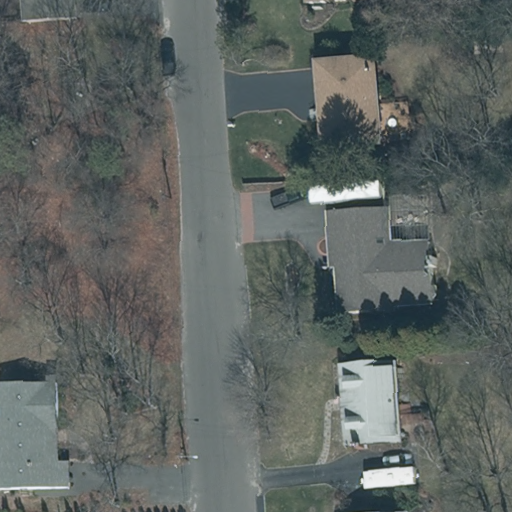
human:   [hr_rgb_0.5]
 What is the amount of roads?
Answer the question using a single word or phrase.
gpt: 1

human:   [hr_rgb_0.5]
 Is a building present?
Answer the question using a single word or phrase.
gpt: yes

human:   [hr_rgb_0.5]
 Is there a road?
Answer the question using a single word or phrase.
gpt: yes

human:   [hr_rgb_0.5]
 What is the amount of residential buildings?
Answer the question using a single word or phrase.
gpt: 7

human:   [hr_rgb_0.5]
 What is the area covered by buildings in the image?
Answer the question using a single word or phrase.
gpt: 1714m2

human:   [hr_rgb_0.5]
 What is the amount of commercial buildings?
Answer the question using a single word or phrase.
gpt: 0

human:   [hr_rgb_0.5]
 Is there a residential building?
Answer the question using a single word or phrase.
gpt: yes

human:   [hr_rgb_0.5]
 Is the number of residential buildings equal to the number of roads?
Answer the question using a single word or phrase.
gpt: no

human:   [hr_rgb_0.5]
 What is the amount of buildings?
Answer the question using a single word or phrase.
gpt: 7

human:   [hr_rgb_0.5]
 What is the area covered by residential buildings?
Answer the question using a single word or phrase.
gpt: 1714m2

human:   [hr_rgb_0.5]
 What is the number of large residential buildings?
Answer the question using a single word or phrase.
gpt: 0

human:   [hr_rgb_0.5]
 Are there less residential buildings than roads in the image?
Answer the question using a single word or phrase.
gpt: no

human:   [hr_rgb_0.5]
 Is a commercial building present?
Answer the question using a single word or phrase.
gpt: no

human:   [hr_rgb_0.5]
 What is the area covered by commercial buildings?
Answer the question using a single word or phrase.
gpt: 0m2

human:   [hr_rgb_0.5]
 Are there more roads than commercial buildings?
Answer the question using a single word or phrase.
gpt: yes

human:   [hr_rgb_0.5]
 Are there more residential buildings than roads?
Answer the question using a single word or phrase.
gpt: yes

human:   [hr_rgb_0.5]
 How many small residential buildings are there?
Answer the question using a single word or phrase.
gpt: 1

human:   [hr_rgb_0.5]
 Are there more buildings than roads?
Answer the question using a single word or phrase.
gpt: yes

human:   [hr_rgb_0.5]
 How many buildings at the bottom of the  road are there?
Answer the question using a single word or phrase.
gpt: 3

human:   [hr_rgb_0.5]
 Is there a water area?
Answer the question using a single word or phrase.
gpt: no

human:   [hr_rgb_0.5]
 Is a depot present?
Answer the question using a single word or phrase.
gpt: no

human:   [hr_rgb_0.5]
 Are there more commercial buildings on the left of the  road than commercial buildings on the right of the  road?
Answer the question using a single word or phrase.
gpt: no

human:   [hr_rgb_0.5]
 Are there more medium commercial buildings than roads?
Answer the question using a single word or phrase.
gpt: no

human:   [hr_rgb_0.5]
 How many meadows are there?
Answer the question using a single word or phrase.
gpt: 0

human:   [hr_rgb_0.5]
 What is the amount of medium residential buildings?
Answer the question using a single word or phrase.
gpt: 6

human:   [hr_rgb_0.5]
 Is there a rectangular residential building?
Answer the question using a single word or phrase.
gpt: yes

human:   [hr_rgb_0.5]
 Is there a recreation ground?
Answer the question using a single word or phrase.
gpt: no

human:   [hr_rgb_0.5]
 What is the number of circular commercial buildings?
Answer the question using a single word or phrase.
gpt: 0

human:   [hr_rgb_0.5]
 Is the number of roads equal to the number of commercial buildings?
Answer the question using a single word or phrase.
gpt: no

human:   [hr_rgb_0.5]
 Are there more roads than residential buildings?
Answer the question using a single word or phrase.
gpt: no

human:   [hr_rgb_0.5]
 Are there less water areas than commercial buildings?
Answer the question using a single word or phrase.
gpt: no

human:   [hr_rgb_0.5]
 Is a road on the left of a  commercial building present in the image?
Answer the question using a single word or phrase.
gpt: no

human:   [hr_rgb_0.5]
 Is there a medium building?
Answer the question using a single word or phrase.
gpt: yes

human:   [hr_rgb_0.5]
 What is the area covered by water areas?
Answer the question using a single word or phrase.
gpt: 0m2

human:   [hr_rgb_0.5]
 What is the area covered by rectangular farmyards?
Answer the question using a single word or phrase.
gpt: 0m2

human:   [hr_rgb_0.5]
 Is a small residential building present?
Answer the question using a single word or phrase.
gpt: yes

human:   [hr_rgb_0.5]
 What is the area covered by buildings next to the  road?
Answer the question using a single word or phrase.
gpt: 1714m2

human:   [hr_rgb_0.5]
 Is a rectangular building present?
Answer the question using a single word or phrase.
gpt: yes

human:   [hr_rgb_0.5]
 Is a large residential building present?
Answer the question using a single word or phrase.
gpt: no

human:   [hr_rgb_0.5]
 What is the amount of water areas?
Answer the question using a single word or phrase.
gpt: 0

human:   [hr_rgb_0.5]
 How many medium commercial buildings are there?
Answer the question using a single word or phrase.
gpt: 0

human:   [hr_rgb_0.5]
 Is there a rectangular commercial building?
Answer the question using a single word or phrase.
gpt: no

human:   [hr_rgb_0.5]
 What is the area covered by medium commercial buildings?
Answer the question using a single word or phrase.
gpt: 0m2

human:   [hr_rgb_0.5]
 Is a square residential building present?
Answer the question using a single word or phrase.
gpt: no

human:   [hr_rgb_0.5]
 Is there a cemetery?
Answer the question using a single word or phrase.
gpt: no

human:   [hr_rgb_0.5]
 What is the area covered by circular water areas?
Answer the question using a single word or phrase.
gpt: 0m2

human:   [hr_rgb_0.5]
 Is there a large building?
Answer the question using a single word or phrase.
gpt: no

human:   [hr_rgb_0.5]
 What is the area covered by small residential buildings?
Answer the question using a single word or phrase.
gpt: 6m2

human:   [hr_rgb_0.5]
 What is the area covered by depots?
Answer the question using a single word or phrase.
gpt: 0m2

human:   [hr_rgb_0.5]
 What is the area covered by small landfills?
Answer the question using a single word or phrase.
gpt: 0m2

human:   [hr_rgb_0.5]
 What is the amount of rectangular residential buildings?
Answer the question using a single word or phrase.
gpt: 3

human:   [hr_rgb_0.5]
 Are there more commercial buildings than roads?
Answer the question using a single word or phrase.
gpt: no

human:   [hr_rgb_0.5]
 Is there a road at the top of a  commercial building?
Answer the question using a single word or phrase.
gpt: no

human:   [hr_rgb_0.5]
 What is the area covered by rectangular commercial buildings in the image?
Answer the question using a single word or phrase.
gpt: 0m2

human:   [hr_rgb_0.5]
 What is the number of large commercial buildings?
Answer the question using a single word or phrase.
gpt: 0

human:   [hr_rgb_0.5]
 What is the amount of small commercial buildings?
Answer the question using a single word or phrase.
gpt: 0

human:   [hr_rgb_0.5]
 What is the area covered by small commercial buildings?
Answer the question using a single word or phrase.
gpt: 0m2

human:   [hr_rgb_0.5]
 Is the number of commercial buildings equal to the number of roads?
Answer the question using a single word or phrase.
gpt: no

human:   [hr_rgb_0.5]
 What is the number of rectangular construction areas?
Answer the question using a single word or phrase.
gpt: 0

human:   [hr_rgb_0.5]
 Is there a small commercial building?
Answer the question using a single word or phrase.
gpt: no

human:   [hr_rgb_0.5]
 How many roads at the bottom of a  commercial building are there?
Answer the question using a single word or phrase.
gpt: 0

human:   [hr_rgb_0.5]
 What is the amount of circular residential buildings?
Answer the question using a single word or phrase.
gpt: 0

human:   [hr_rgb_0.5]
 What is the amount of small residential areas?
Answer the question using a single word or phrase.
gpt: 0

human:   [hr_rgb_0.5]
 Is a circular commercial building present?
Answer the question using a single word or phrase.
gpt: no